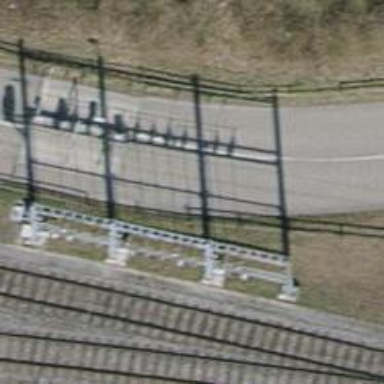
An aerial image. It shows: Lift gate barrier.